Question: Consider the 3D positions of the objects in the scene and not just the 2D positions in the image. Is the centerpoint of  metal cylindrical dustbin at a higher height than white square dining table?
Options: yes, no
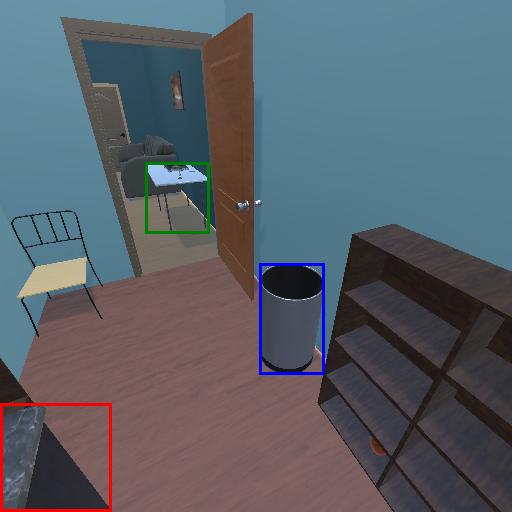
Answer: yes